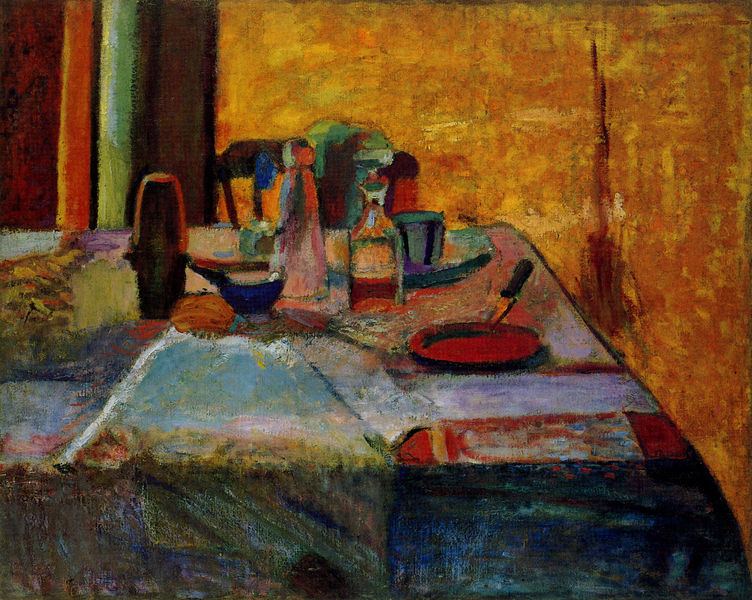
Titel: Nature morte à contre-jour
Künstler: Henri Matisse
Institution: Privatsammlung
Schlagwörter: blau, gemälde, gelb, impressionismus, bunt, glas, orange, stuhl, tisch, rot, tuch, flasche, flaschen, gläser, wand, messer, schüssel, teller, tischdecke, öl, pastos, stoff, decke, stilleben, farbig, essen, wein, brot, tasse, tassen, gedeck, brötchen, schüsselchen, asse, tischtuh